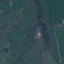
Land use / land cover class: Pasture